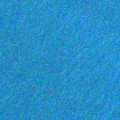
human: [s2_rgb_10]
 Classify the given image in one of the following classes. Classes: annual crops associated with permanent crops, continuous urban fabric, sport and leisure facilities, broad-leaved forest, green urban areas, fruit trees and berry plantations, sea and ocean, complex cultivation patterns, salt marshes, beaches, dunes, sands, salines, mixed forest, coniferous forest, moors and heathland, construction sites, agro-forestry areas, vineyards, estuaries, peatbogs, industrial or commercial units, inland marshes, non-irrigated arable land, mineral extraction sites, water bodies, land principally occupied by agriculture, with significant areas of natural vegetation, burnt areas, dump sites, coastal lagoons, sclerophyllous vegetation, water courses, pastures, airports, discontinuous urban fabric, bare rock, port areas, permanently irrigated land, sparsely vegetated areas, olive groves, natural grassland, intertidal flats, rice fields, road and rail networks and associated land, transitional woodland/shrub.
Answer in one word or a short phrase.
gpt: sea and ocean